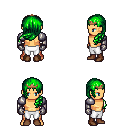
a pixel art fantasy rpg character, male body template, human, tanned skin, steel arm armor, white pants, green left-swept hairstyle, bronze tiara, metal gloves, brown shoes, four views (front, back, left, right), 2x2 character sprite sheet, small pixel art, hard edges, no anti-aliasing